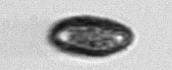
Label: Pseudochattonella_farcimen